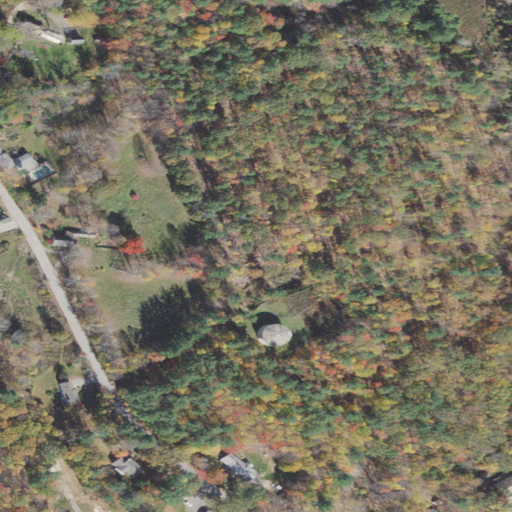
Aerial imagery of mountain in New Hampshire named Long Hill containing mixed forest, open development, deciduous forest, evergreen forest, low intensity development, medium intensity development, woody wetlands, pasture, and grassland